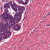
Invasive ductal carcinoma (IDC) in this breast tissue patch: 0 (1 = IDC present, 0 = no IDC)